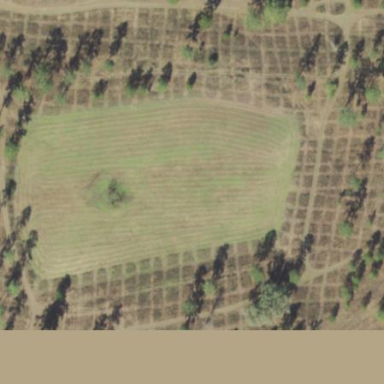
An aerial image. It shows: Orchard.